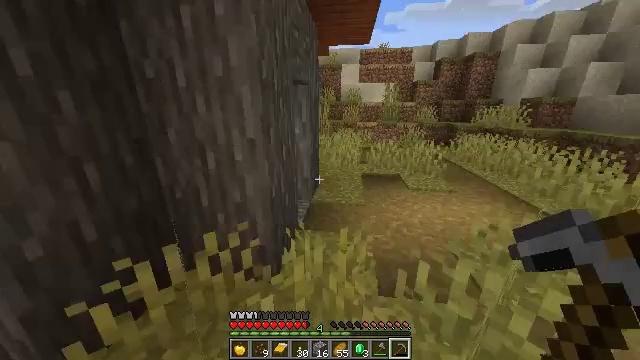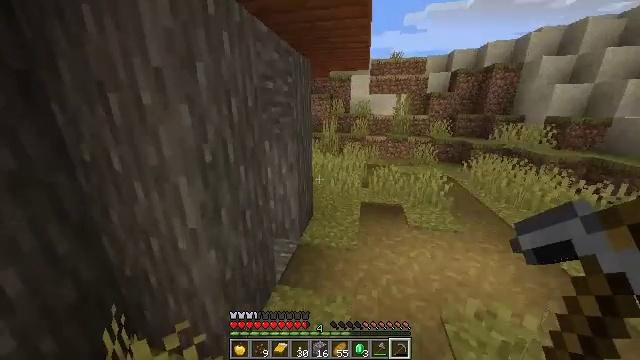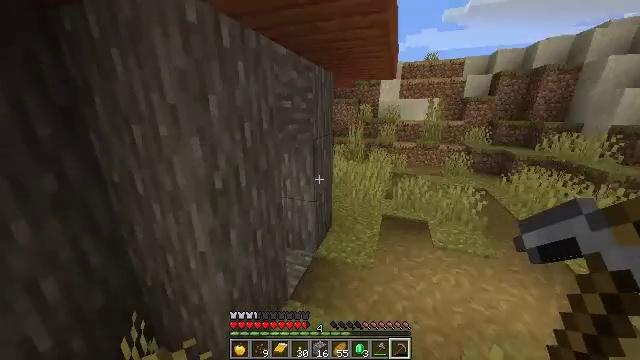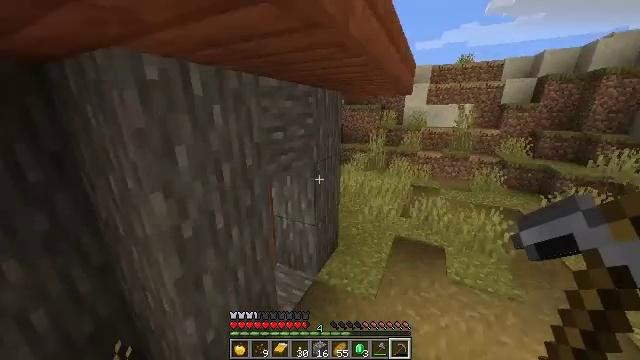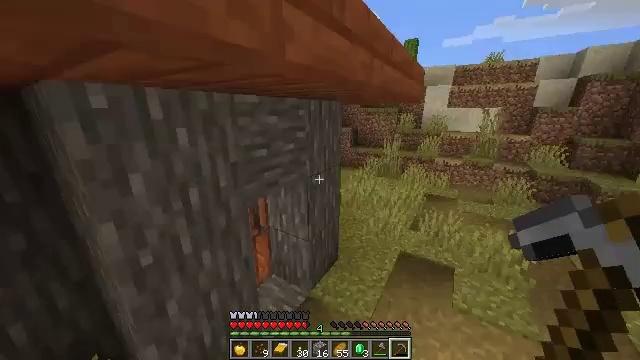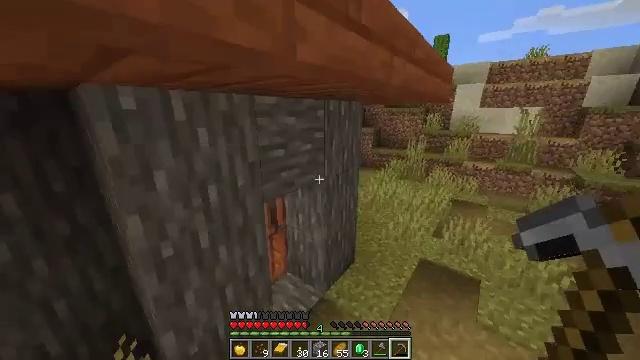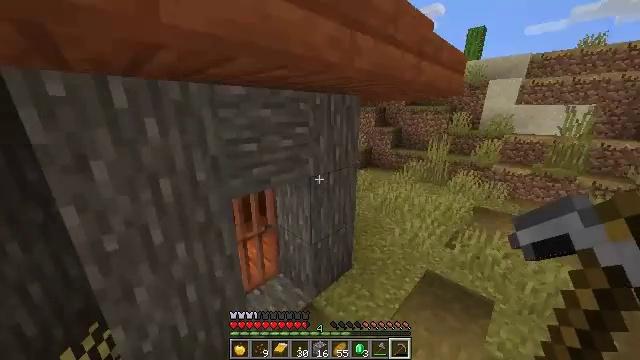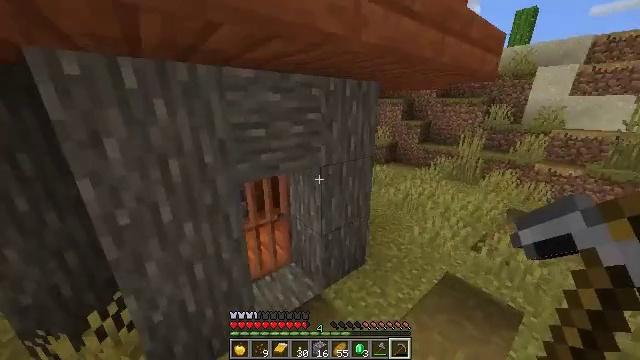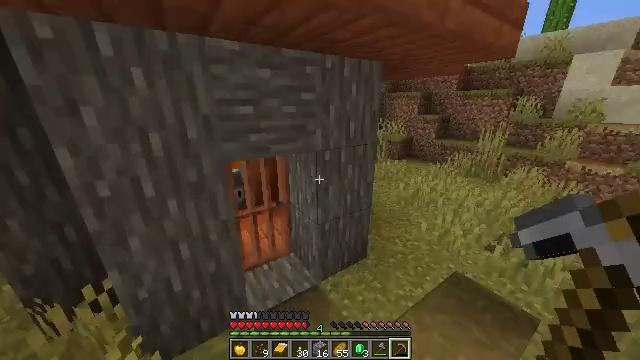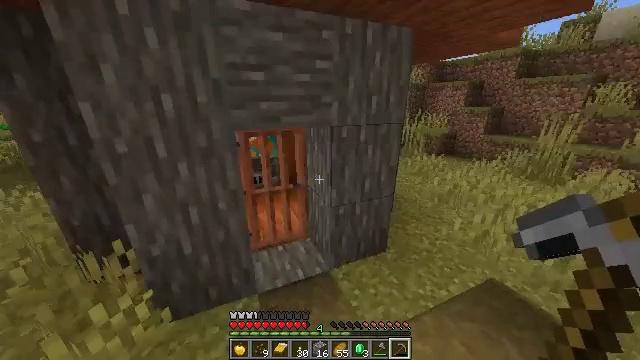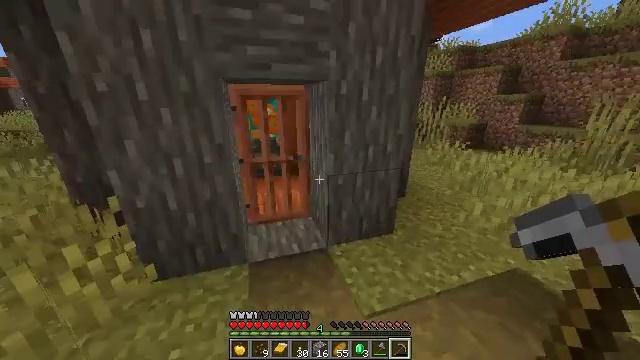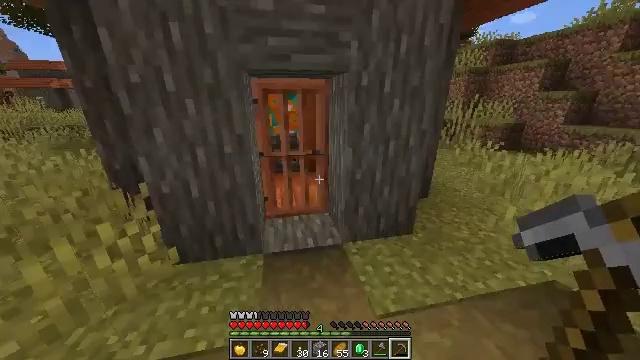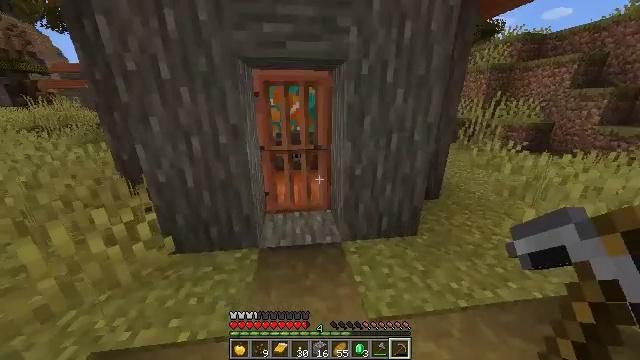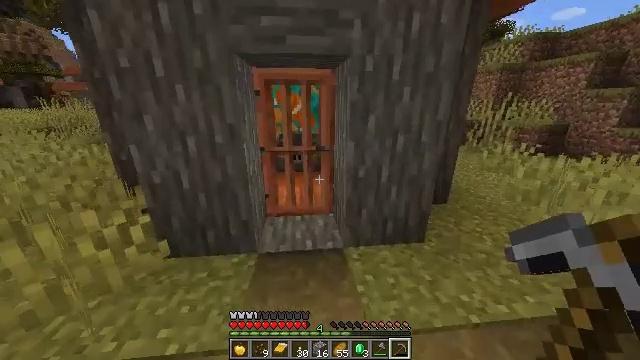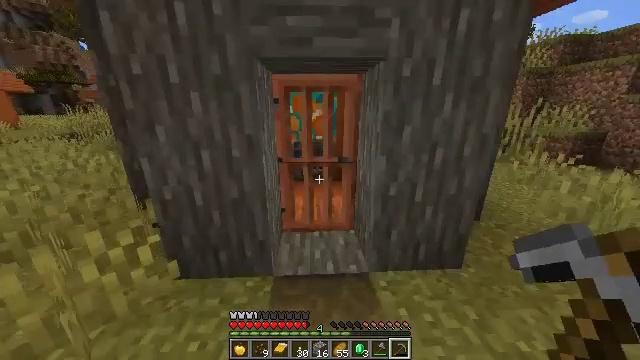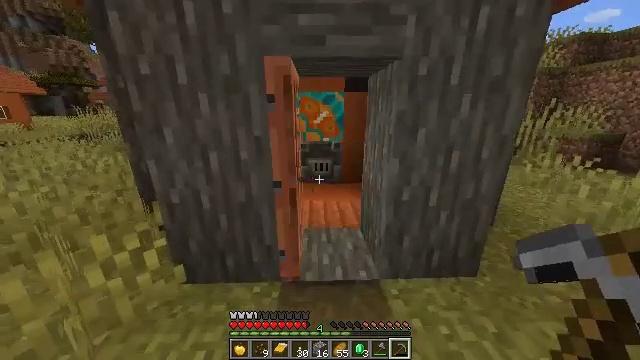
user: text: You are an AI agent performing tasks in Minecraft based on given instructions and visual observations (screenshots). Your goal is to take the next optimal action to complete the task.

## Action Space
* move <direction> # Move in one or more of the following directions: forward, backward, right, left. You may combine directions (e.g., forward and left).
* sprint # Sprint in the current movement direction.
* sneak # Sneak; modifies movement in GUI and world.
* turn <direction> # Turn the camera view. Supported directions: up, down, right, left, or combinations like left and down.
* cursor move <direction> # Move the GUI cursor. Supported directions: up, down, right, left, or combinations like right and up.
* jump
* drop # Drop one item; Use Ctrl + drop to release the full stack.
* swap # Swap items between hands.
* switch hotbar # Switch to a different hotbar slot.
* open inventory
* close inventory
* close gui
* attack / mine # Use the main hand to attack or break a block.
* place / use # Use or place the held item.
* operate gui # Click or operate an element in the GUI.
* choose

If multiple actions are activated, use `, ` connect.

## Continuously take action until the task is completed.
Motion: motion action
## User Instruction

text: Collect yellow terracotta using a pickaxe.
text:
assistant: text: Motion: move forward and move right, turn left, jump
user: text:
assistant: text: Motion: move forward and move right, turn left, jump
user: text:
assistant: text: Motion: move forward and move right, turn left, jump
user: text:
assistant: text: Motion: move forward and move right, turn left, jump
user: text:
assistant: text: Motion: move forward and move right, turn left, jump
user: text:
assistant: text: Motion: move forward and move right, turn left
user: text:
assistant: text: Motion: move forward and move right, turn left and down
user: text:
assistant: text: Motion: move forward, turn left
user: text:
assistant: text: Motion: move forward, turn left
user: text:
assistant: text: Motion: move forward and move left, turn left
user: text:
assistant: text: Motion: move forward and move left, turn left
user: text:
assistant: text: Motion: move forward and move left, turn left
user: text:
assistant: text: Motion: move forward and move left, turn left
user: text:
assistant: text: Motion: move forward and move left, turn left and up
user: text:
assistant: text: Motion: move forward, turn left, use / place
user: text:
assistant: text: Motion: move forward, turn left, use / place
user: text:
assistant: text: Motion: move forward, use / place
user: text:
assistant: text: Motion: move forward
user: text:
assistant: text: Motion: move forward
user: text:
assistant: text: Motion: move forward
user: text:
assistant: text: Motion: move forward
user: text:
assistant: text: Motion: move forward and move right
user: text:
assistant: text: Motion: move forward and move right
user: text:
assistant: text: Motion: move forward and move right
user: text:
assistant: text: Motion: move forward and move right
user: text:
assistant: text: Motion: no_op
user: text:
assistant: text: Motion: no_op
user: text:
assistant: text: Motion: turn left, use / place
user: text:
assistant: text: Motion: turn left, use / place
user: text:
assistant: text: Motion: use / place